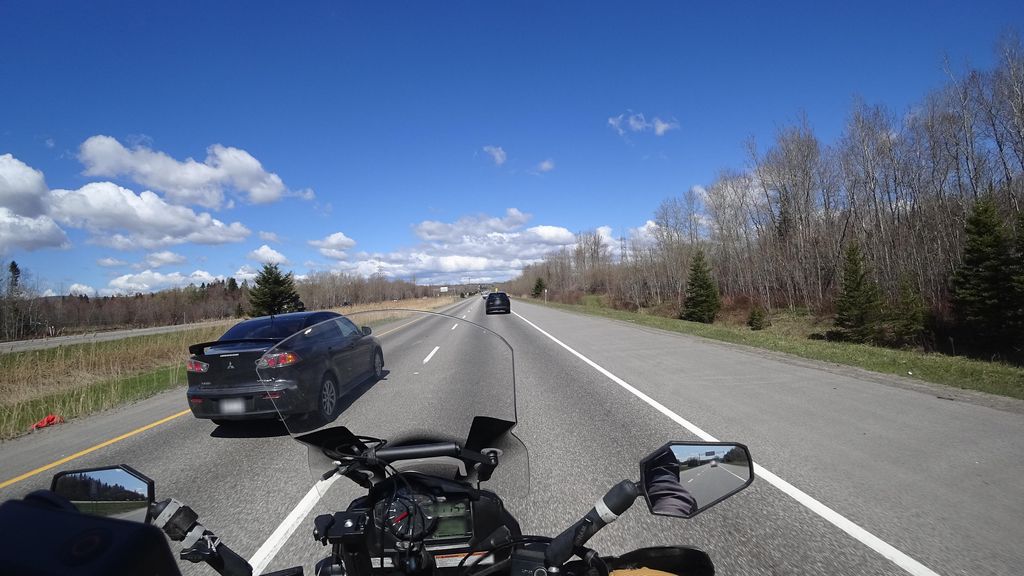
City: quebec_city